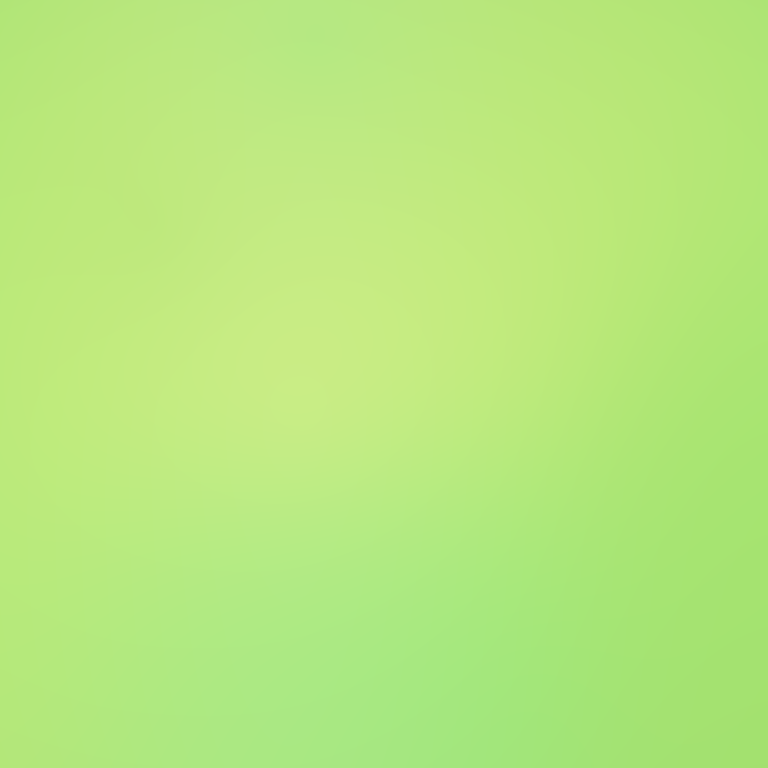
Abstract light effect, smooth gradient from soft green to pale yellow, calm atmosphere, diffuse light, no room, no furniture, no objects.